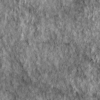
Label: not_dusty